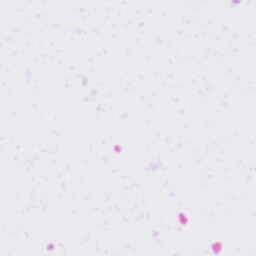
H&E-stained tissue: Liver